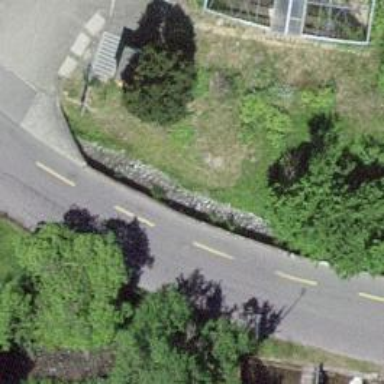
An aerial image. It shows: Residential road with designated cycle lane on the left side.